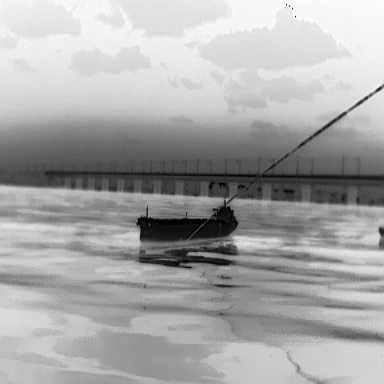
There is a liner in the infrared image.